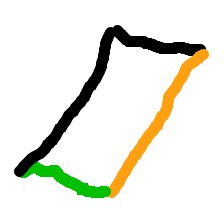
Shape: parallelogram